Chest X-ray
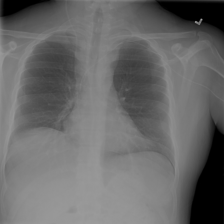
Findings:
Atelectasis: negative
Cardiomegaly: negative
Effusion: negative
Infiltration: negative
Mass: negative
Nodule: negative
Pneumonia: negative
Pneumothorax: negative
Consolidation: negative
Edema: negative
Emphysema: negative
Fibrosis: negative
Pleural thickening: negative
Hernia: negative